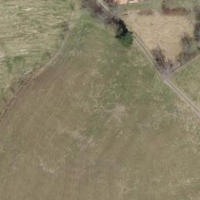
EUNIS habitat code: 24
Species observed at this site:
Lonicera acuminata